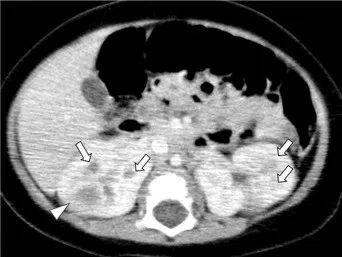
Ultrasound and contrast-enhanced computed tomography (CT). (B) First contrast-enhanced CT (Day 36): the kidney is enlarged. Poorly enhanced masses with enhanced borders were found in both kidneys (arrowhead). Two to three patchy poorly contrasted areas were found in both kidneys, but it was difficult to identify if they were cysts or infectious lesions (arrow).
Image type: radiology (ct)